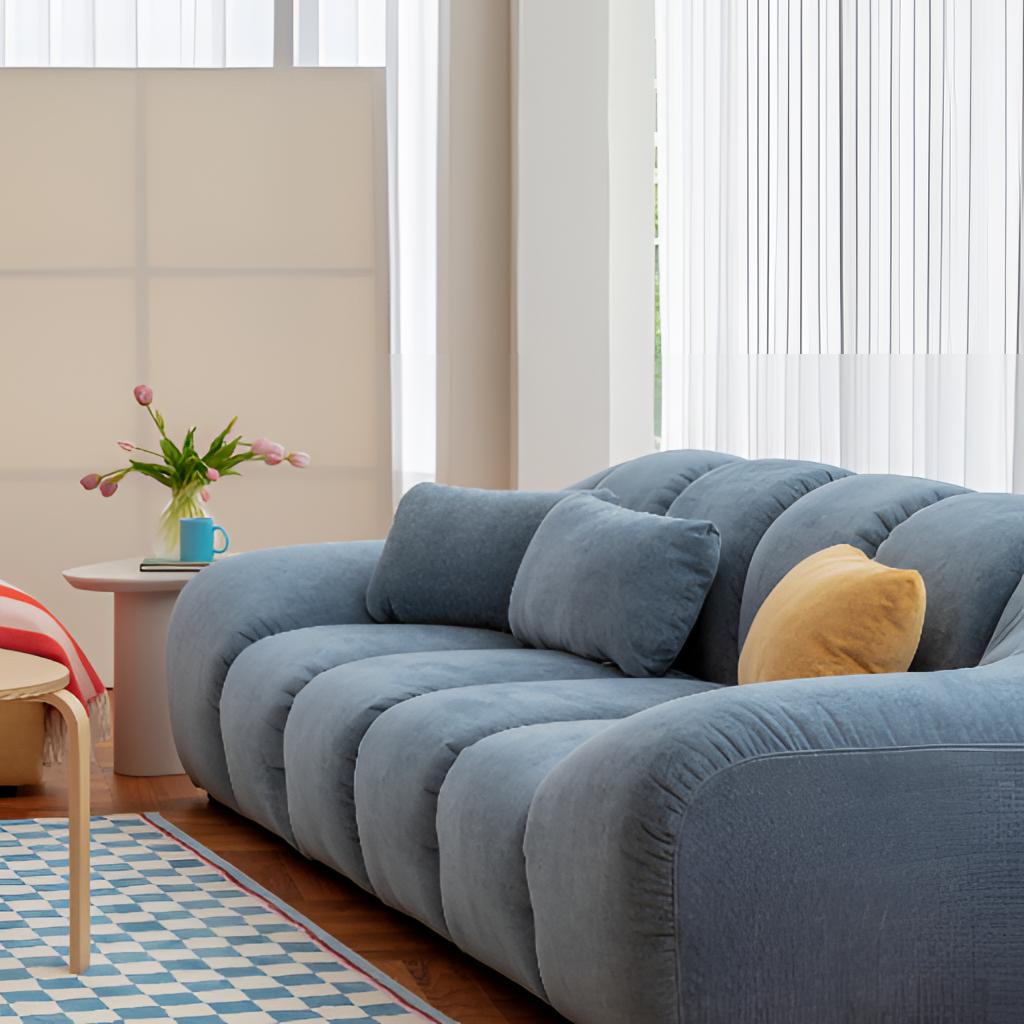
blue fabric sofa, living room, fabric wallpaper, with solid pattern, contemporary, wood flooring, with herringbone pattern